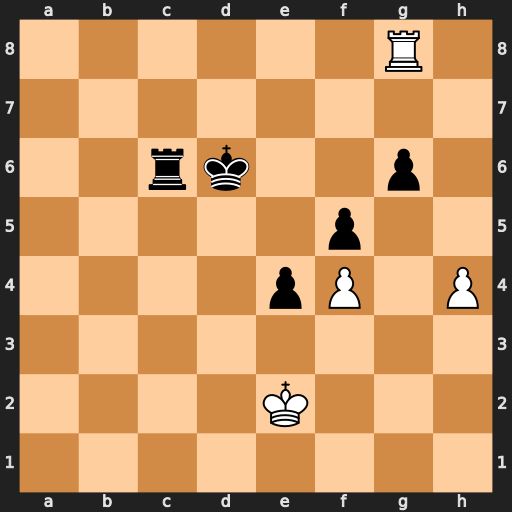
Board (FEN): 6R1/8/2rk2p1/5p2/4pP1P/8/4K3/8
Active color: w
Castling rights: -
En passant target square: -
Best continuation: Rxg6+ Kd7 Rxc6 Kxc6 h5